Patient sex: M
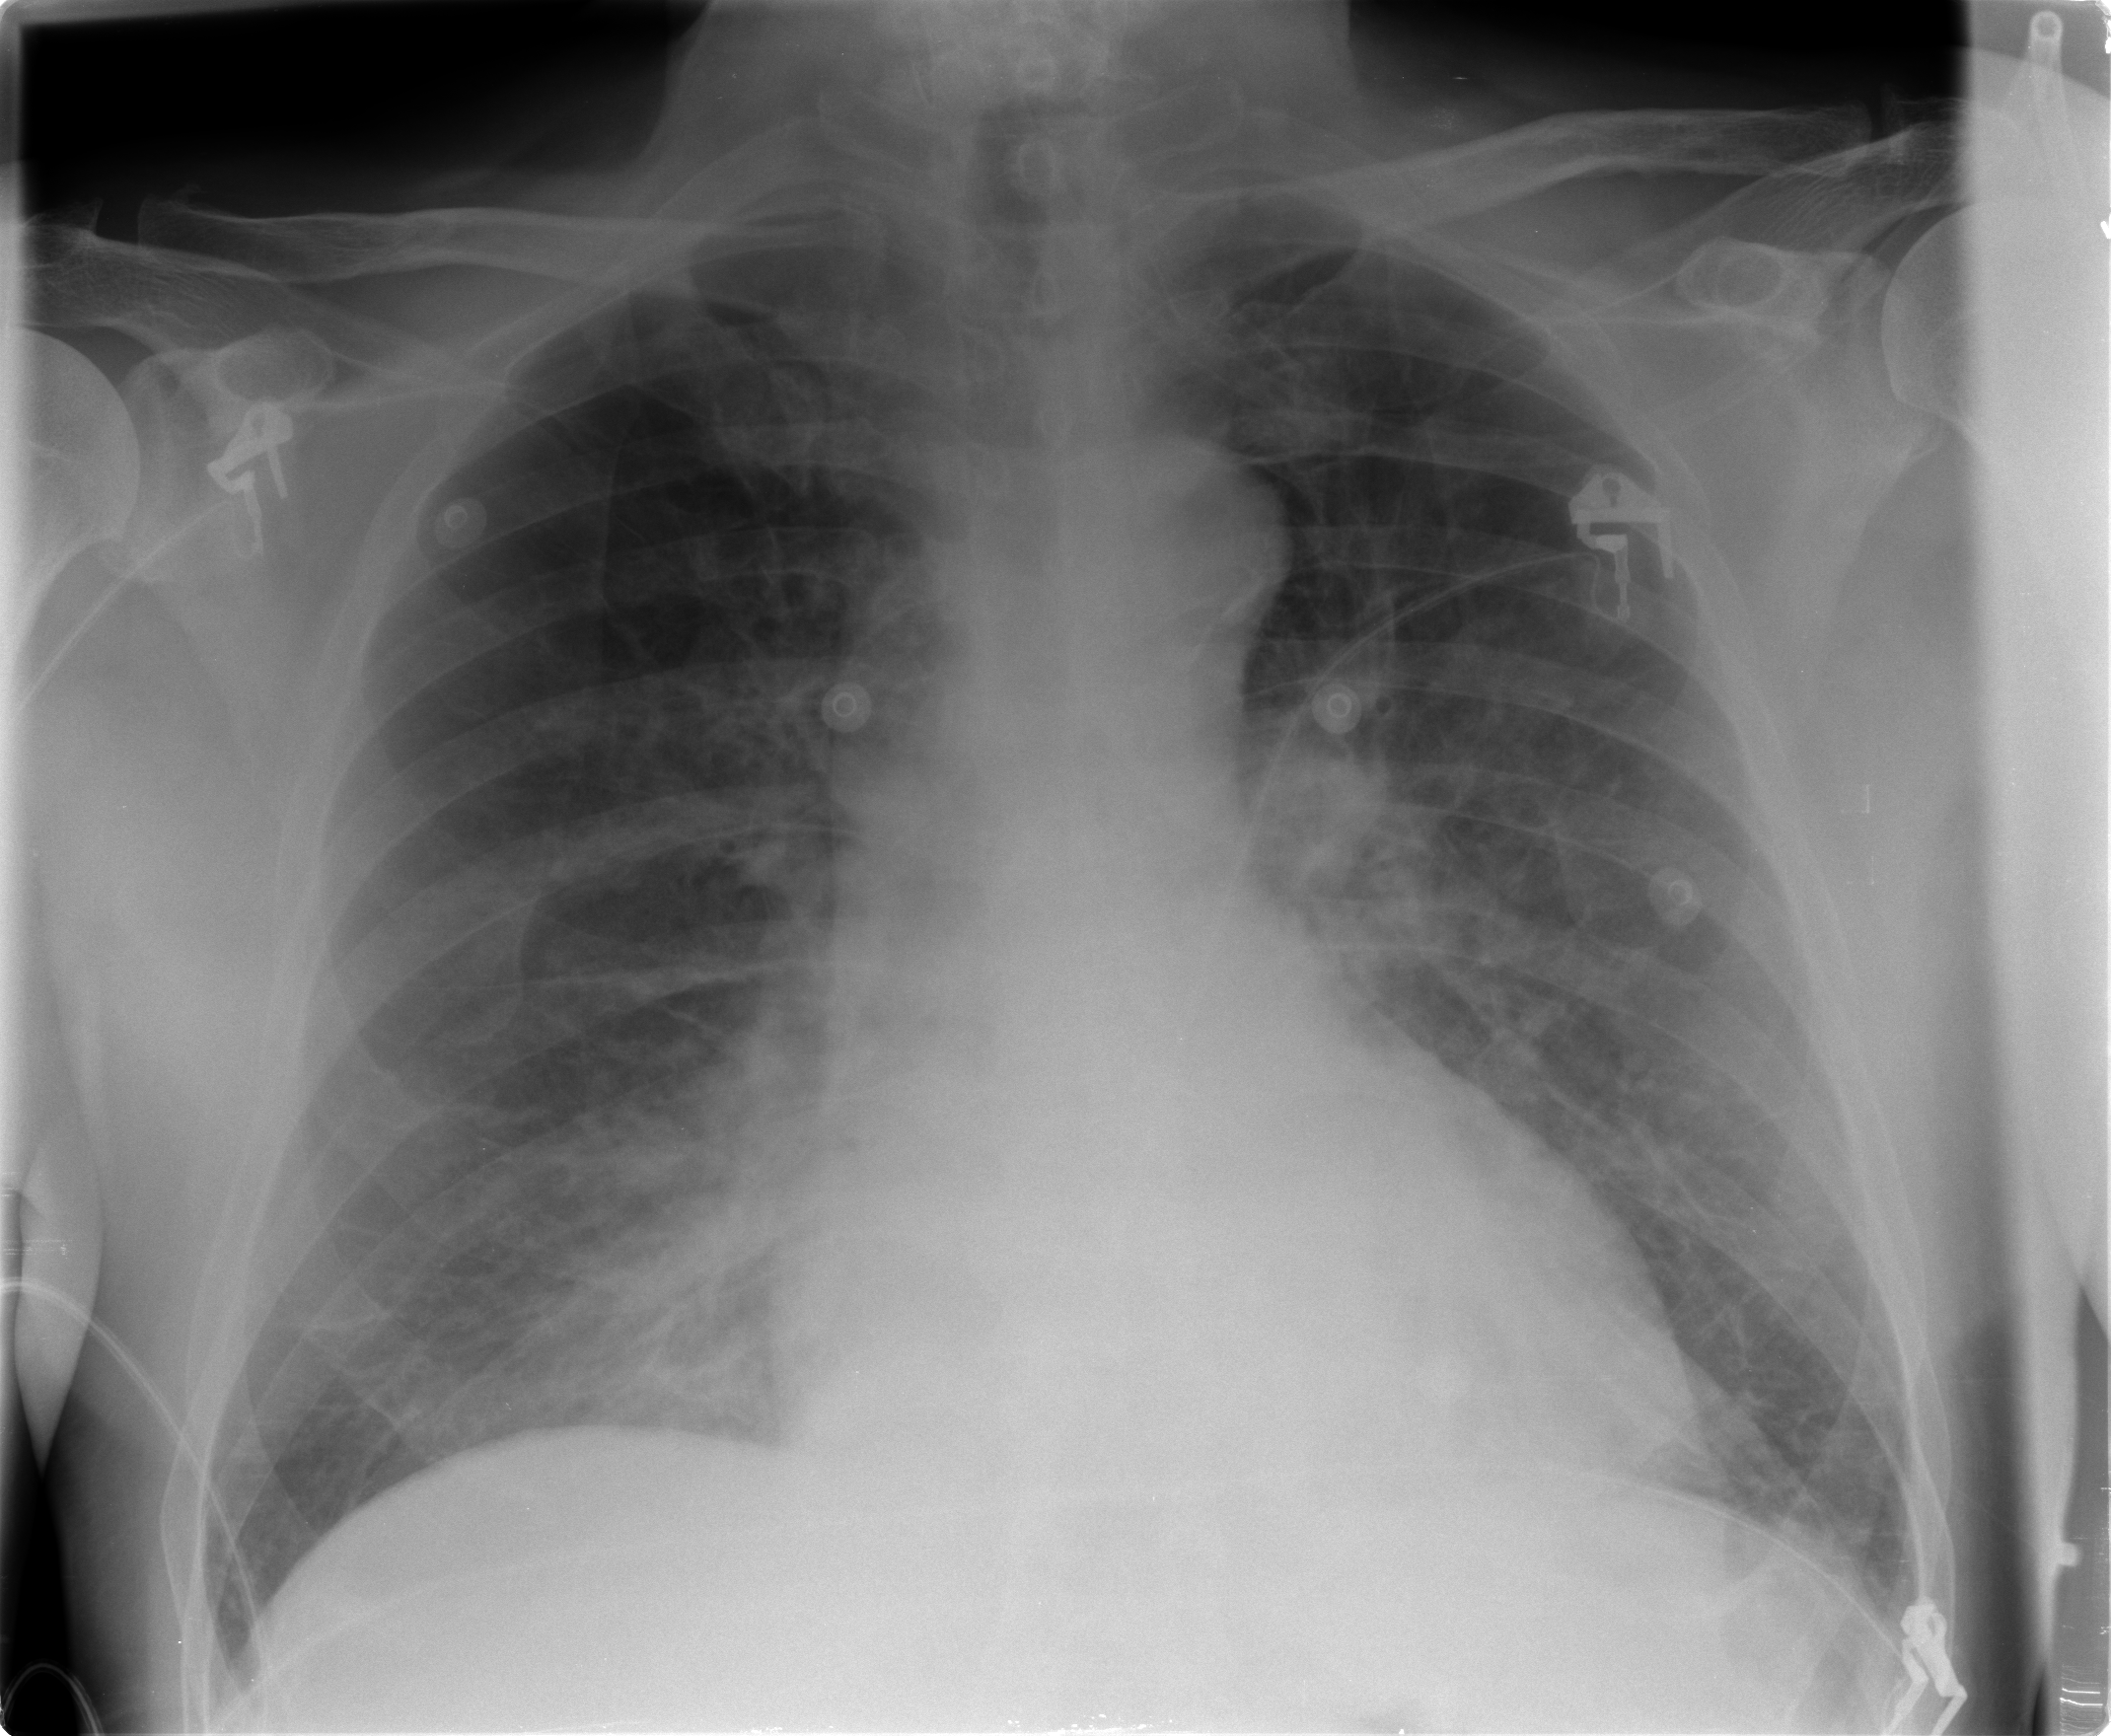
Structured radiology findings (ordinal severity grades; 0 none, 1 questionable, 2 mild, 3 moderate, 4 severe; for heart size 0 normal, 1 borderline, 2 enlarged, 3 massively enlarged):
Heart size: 0
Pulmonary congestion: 2
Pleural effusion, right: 0
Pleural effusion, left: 0
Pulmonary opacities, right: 3
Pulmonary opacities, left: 1
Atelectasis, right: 2
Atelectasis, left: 2